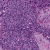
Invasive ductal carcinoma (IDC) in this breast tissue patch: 1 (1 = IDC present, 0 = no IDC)